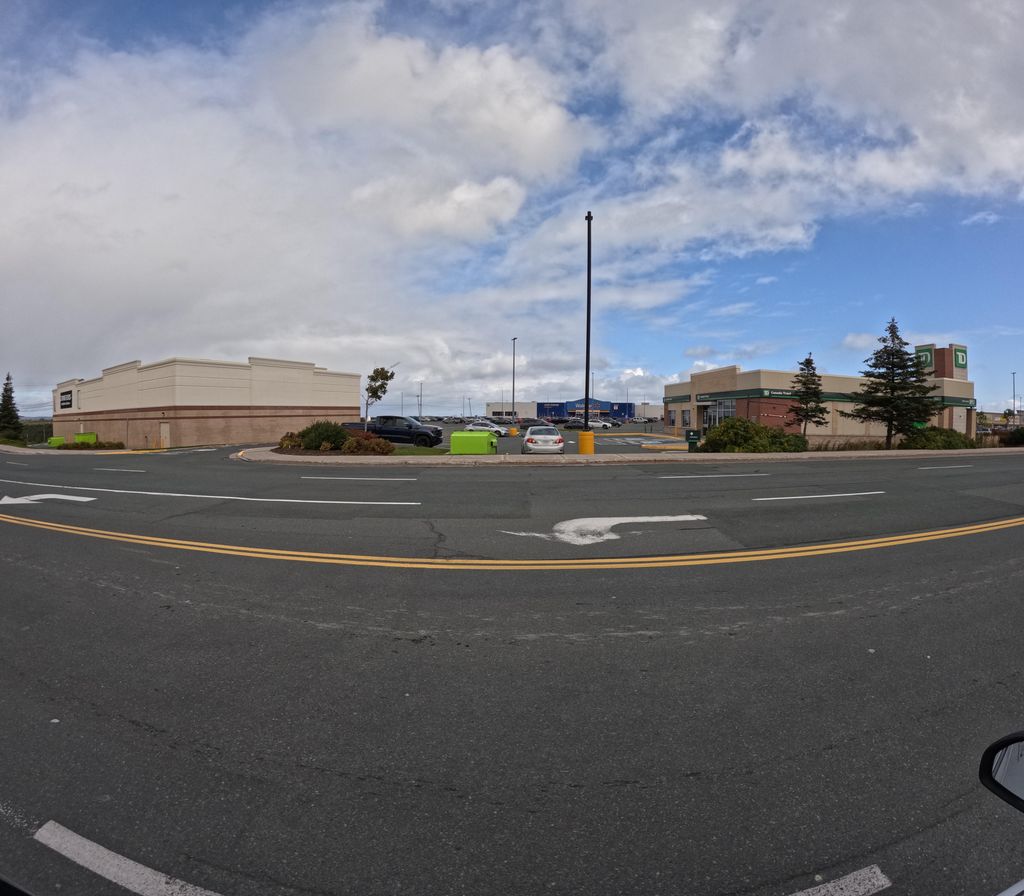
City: st_johns